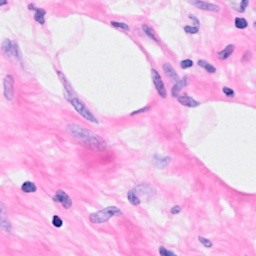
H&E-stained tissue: Breast